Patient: sex M, age 70
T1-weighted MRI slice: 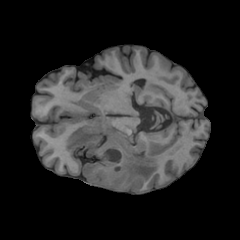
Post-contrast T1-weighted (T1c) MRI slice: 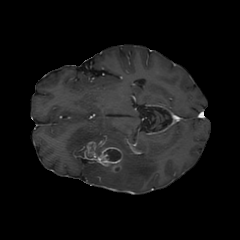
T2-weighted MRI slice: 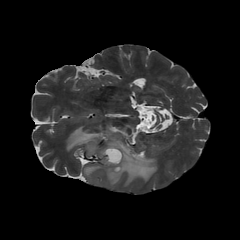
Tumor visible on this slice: yes
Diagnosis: Glioblastoma, IDH-wildtype
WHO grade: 4